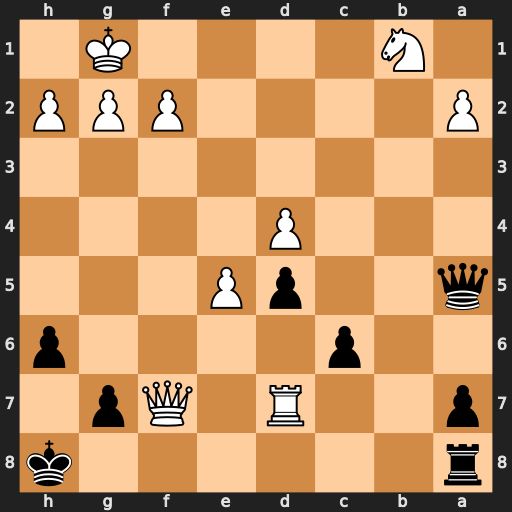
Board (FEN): r6k/p2R1Qp1/2p4p/q2pP3/3P4/8/P4PPP/1N4K1
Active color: b
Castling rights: -
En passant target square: -
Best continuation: Qe1#